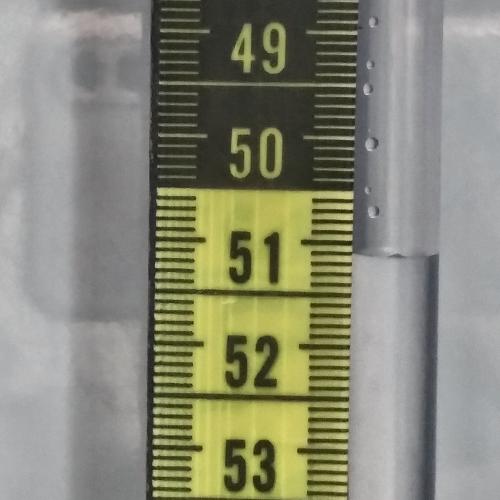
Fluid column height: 51.1 cm